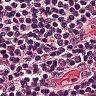
Metastatic tissue present: no